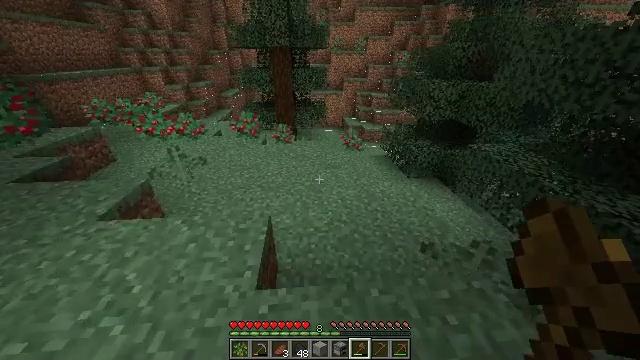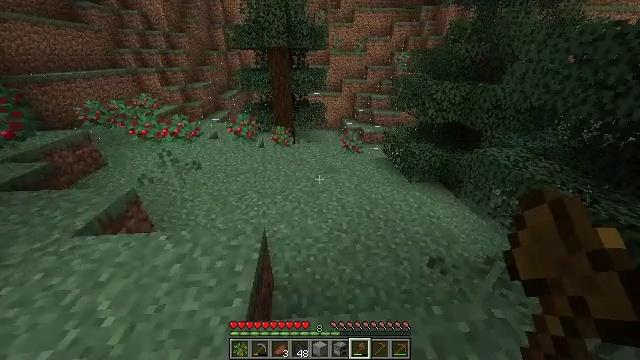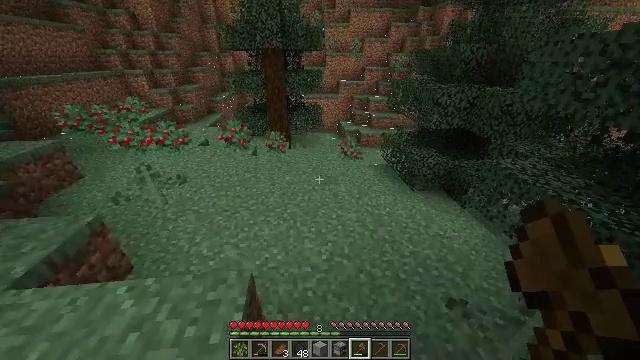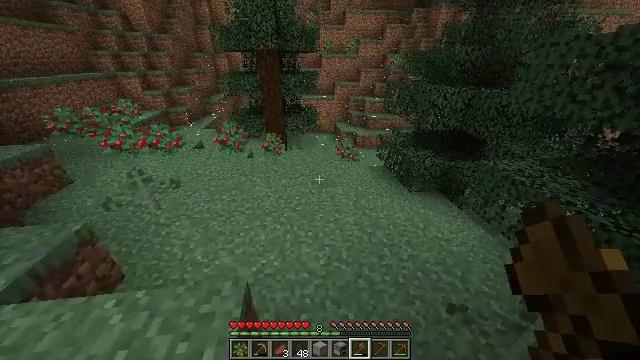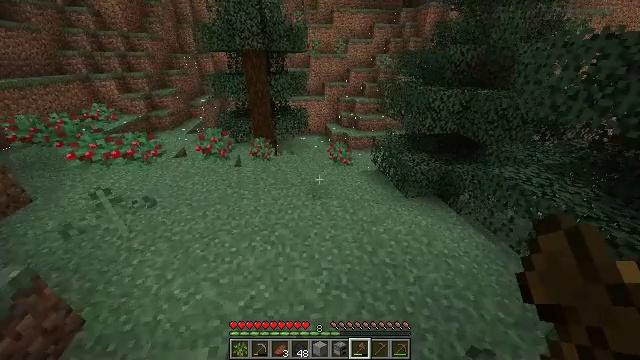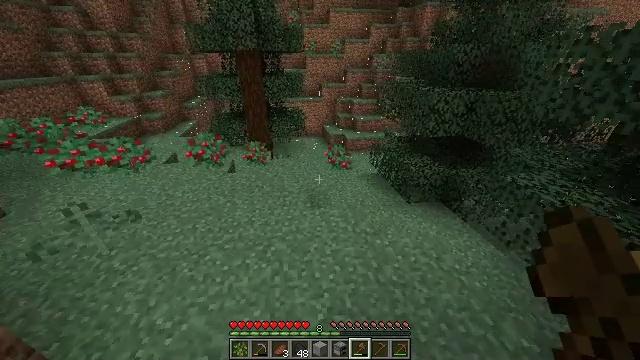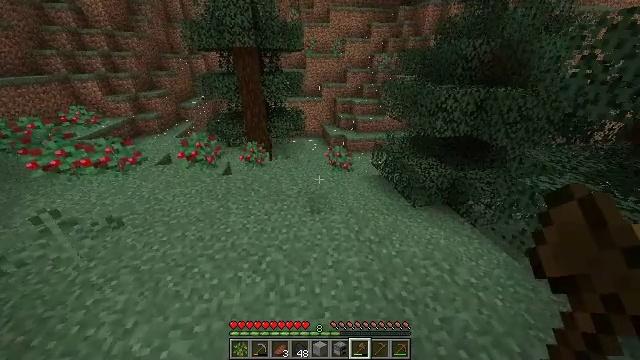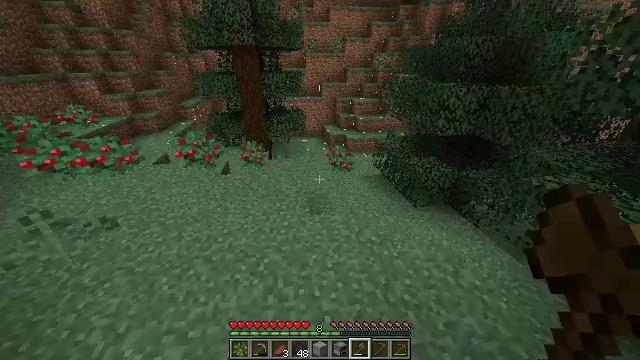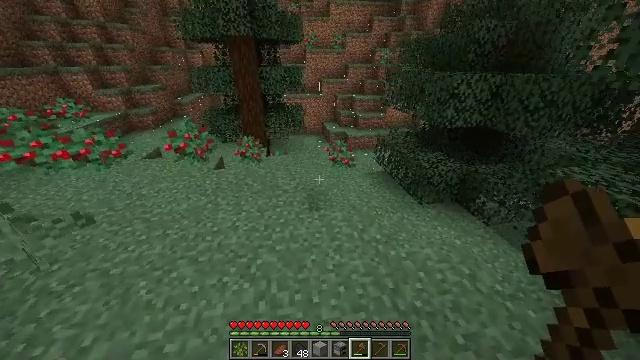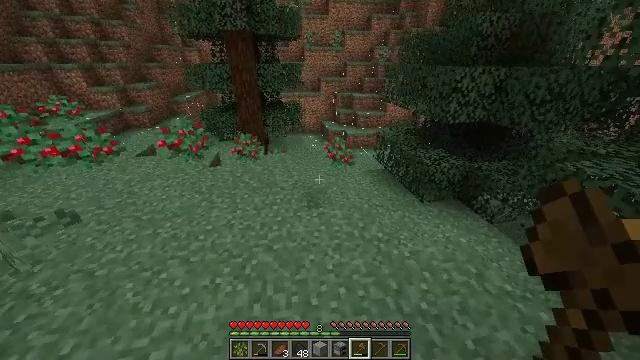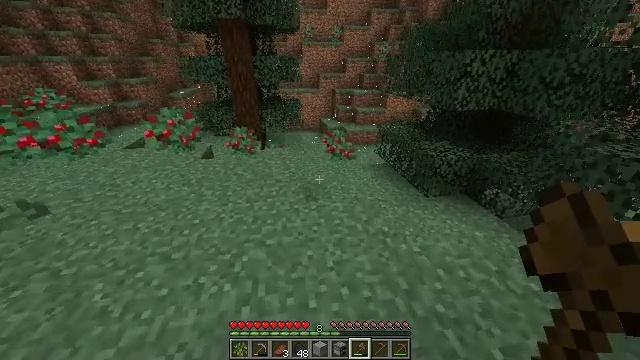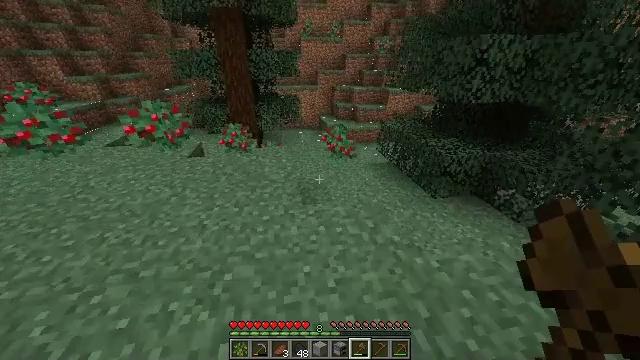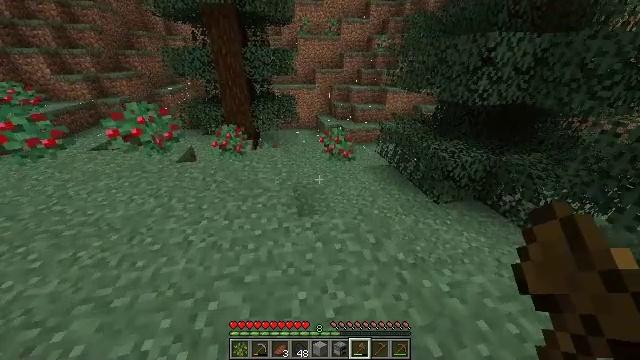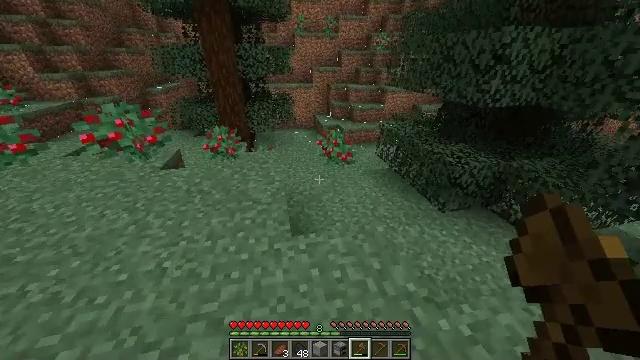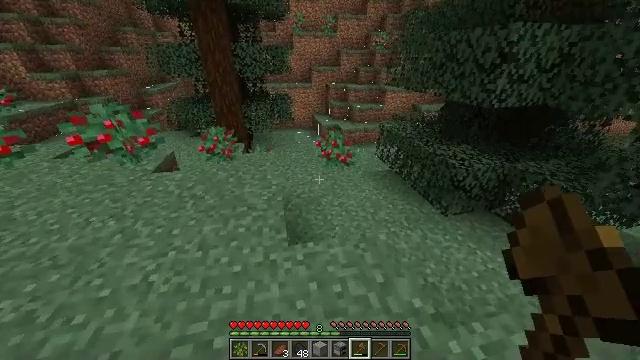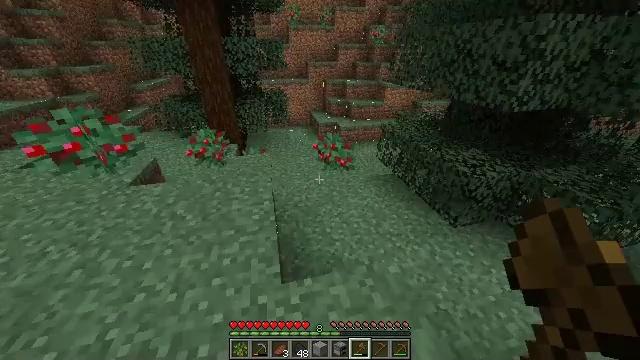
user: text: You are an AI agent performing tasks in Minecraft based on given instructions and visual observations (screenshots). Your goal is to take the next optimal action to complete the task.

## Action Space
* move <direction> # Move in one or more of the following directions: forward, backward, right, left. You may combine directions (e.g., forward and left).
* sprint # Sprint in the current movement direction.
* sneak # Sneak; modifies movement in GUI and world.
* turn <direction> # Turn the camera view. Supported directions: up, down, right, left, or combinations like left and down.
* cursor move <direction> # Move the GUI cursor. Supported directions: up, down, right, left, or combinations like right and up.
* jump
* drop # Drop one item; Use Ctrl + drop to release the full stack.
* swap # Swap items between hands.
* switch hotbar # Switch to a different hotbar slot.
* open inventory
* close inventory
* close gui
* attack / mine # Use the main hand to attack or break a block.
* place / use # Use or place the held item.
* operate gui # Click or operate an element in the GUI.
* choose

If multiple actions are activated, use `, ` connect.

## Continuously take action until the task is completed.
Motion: motion action
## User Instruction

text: Clear the sweet berry bush to collect the sweet berries.
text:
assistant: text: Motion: move forward, sprint
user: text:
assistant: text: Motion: move forward, sprint, turn right
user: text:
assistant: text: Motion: move forward, sprint, turn right
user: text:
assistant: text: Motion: move forward, turn right
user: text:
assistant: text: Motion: move forward
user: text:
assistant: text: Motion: move forward, sprint
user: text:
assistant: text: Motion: move forward, sprint
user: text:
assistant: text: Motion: move forward, sprint
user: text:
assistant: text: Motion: move forward, sprint
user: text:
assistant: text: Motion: move forward
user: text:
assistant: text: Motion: move forward
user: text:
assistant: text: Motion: move forward, sprint
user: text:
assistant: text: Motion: move forward, sprint
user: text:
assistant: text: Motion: move forward, sprint
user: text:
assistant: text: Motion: move forward, sprint
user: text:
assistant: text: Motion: move forward
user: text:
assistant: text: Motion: move forward, turn down
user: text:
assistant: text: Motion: move forward, sprint
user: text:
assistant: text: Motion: move forward, sprint
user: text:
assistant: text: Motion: move forward, sprint
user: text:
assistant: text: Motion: move forward, sprint, attack / mine
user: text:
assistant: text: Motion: move forward, sprint, attack / mine
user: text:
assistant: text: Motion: move forward, attack / mine
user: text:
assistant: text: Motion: move forward
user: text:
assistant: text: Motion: move forward, attack / mine
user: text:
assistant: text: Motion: move forward, attack / mine
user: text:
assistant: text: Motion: move forward, attack / mine
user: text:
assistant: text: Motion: move forward, attack / mine
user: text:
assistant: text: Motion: move forward
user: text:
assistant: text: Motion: move forward